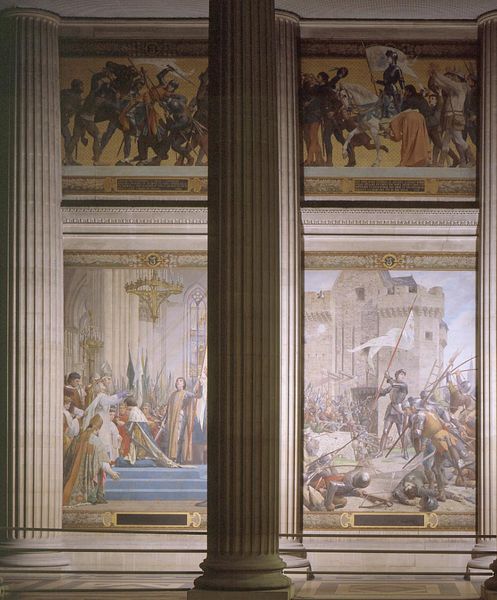
Titel: Le couronnement de Charles VII à Reims / Jeanne d'Arc devant Orléans, Die Krönung Karls VII. in Reims / Jeanne d'Arc vor Orléans
Künstler: Jules Eugène Lenepveu
Standort: Paris
Institution: Panthéon
Schlagwörter: blau, gemälde, kampf, mann, weiß, menschen, ocker, fenster, frankreich, hell, lampe, marmor, männer, raum, säule, säulen, gebäude, haus, schloss, gesellschaft, malerei, ornament, feier, wand, architektur, geschichte, hermelin, pelz, rahmen, sockel, stein, innenraum, öl, felder, kirche, boden, gold, mantel, decke, klassizismus, renaissance, pferd, pferde, reiter, umrandung, reiten, schrift, bilder, fahnen, zwei, fahne, flagge, pilaster, rand, saal, ölgemälde, krieg, schlacht, treppe, treppen, bischof, kaiser, könig, soldaten, thron, wandgemälde, wandmalerei, kerzen, kronleuchter, leuchter, lüster, stuck, stufen, halle, foto, antike, burg, medaillon, palast, fenstr, festung, schwert, schwerter, text, waffen, knien, volk, helm, herrscher, ritter, fürst, rüstung, sieg, rom, photo, fries, wandbilder, helme, blua, antik, mittelalter, fresken, krönung, empfang, kanneluren, lanzen, orleans, nibelungen, tempel, balu, speer, speere, fresko, museum, basis, dorisch, kreig, marmorboden, wandbild, schaft, szenen, goldgrund, hofstaat, legende, klassisch, ehrung, spee, schäfte, durchfahrt, basen, säulenschaft, halbsäulen, kannelur, kanelliert, kamp, kannelluren, jungfräulichkeit, hallte, jeanne d'arc, jeanne d´arc, kaneliert, keiser, schlange, kniiender, blöau, rsoldaten, riiter